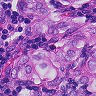
Metastatic tissue present: yes